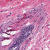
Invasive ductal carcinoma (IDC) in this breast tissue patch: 0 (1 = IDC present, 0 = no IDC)